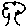
Label: tree